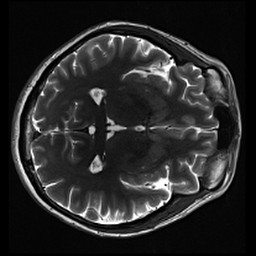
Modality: inplaneT2
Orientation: axial